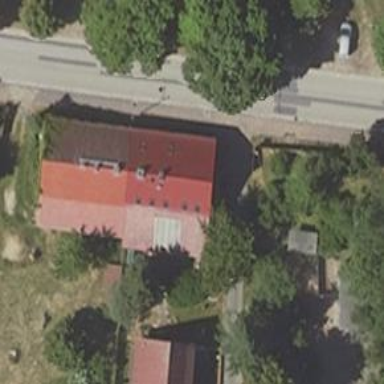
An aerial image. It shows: Building.